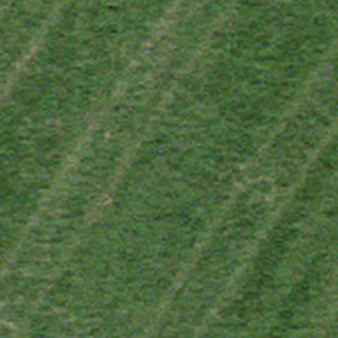
Label: other